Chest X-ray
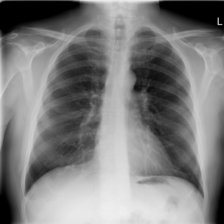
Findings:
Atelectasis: negative
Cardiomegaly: negative
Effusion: positive
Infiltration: negative
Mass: negative
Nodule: negative
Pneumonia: negative
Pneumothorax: negative
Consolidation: negative
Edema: negative
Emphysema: positive
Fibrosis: negative
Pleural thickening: negative
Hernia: negative